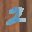
Label: 2